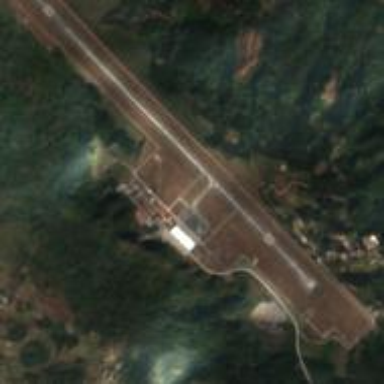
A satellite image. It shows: Runway at airport.